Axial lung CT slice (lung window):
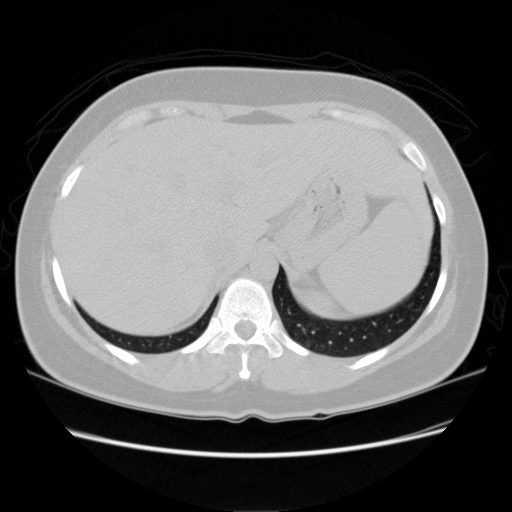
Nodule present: no